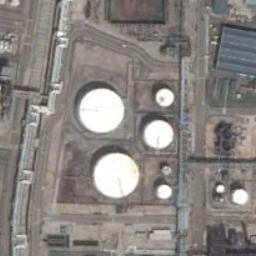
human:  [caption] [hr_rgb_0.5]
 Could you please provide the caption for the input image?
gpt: There are big and small white storage tanks on the bare land .

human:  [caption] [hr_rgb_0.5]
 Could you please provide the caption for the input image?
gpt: There are two rows of storage tanks, One of which is larger than the others .

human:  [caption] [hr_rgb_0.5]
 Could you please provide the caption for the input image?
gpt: Several buildings are beside the storage tanks .

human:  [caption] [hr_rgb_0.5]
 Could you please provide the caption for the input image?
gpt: There are some white storage tanks of different sizes .

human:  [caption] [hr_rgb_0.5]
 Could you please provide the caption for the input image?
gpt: There are many neatly arranged storage tanks and many pipelines in the factory .